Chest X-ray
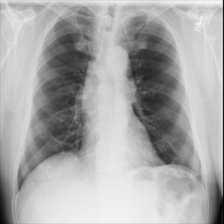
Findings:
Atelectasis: negative
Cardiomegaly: negative
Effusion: negative
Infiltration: negative
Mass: negative
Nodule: negative
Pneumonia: negative
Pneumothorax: negative
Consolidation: negative
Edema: negative
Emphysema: negative
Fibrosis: negative
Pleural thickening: negative
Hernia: negative